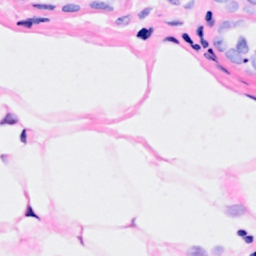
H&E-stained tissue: Breast